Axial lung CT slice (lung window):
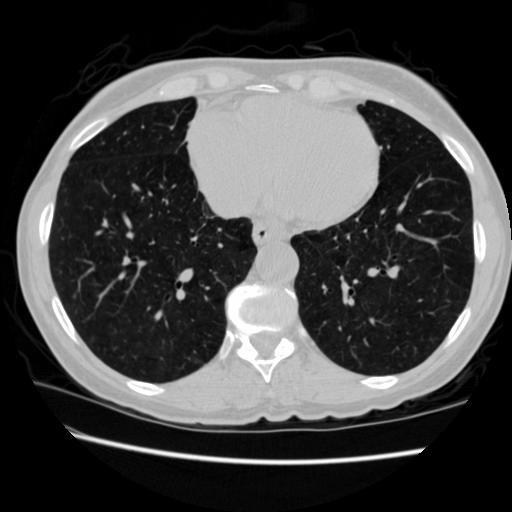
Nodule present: no